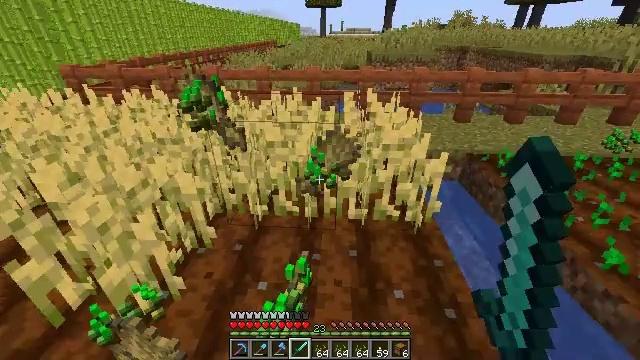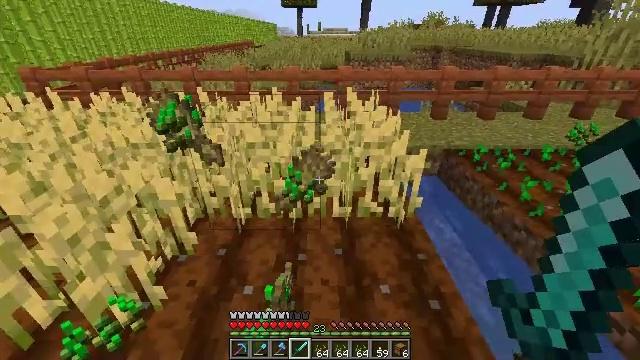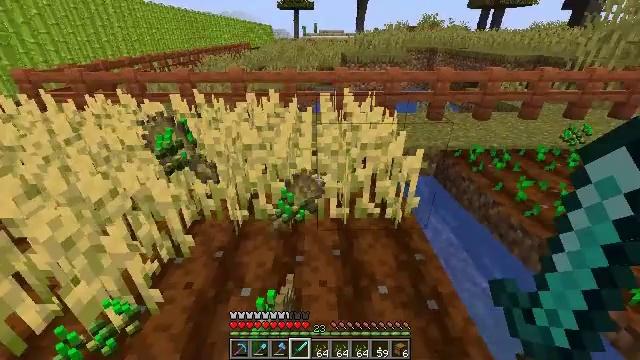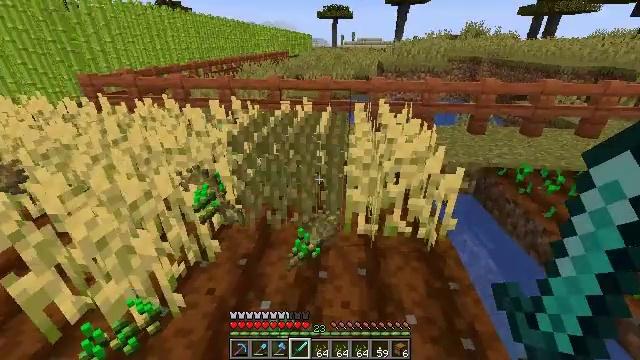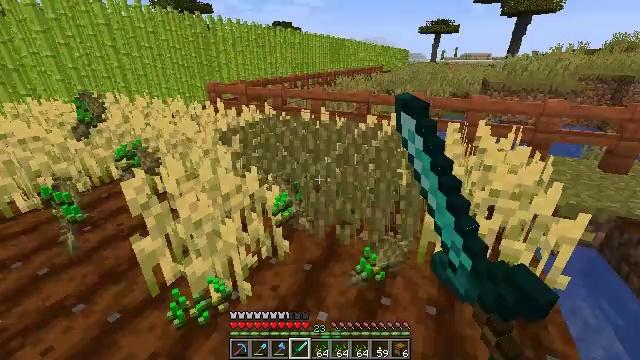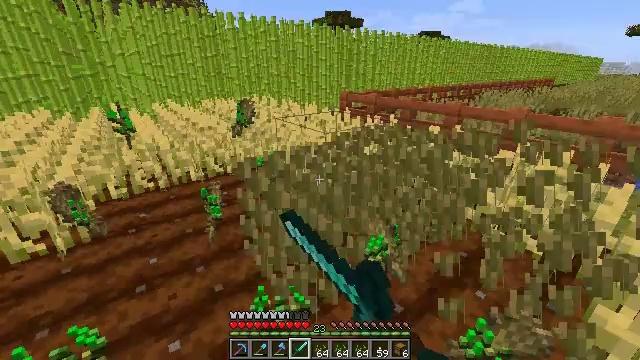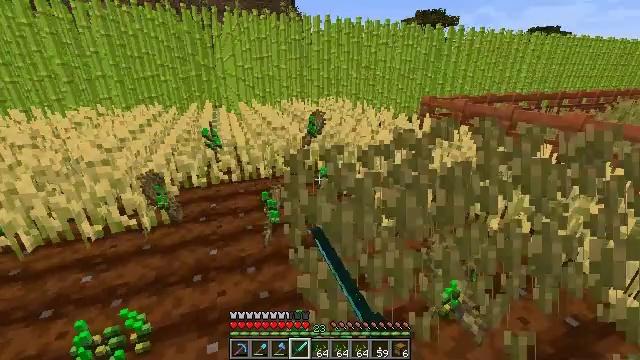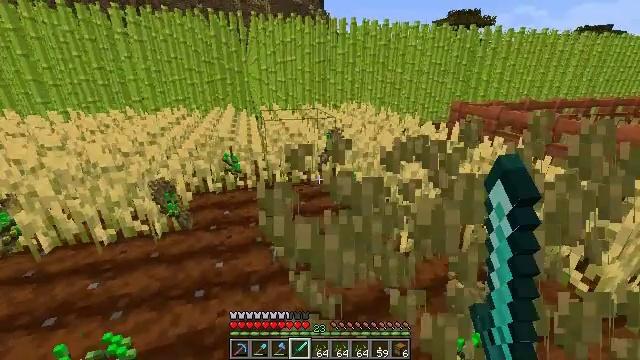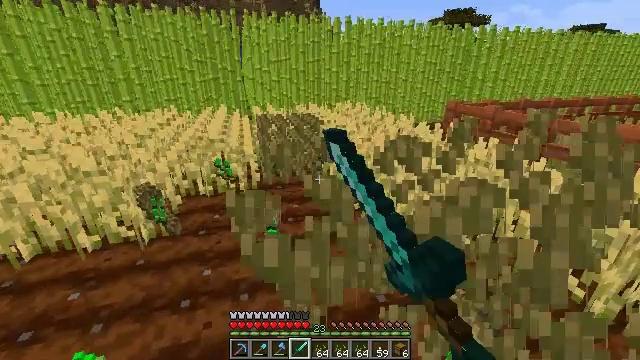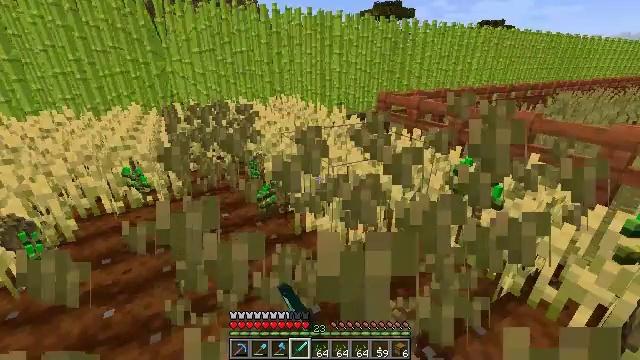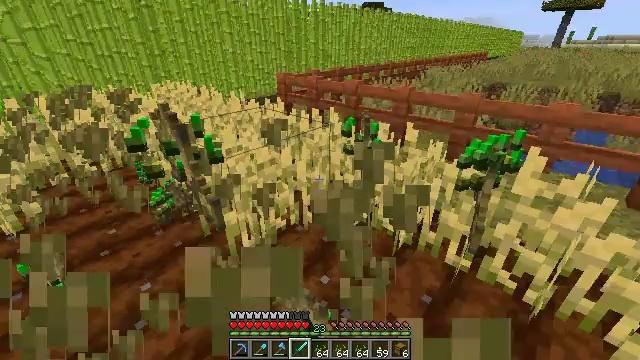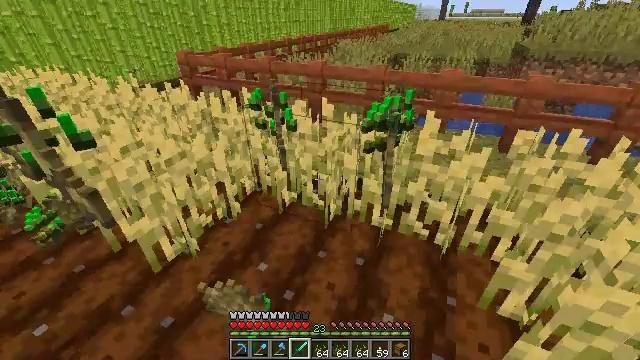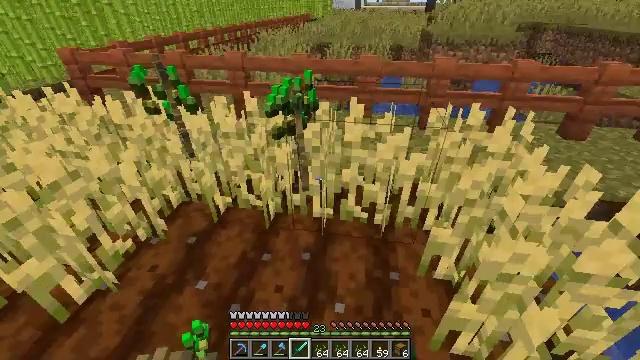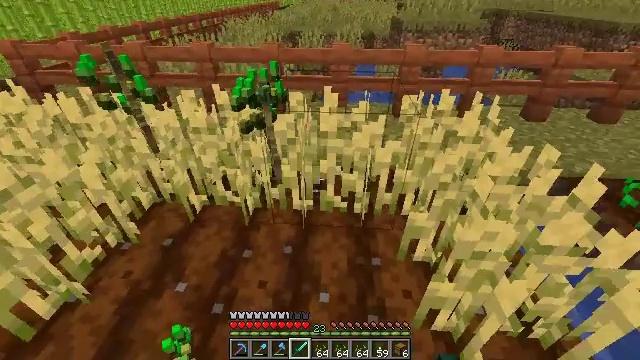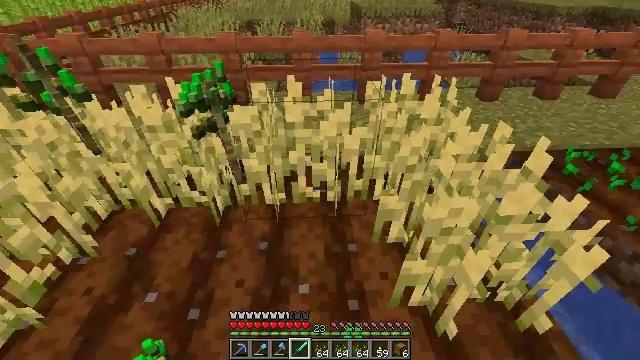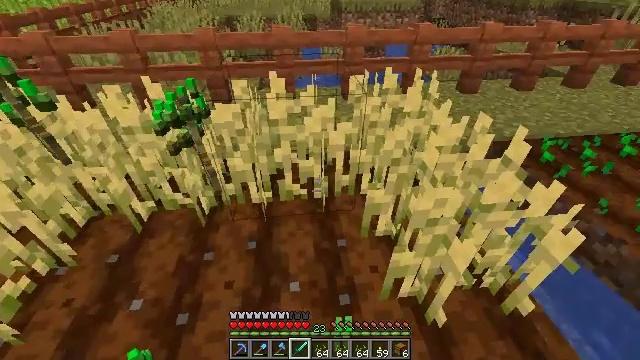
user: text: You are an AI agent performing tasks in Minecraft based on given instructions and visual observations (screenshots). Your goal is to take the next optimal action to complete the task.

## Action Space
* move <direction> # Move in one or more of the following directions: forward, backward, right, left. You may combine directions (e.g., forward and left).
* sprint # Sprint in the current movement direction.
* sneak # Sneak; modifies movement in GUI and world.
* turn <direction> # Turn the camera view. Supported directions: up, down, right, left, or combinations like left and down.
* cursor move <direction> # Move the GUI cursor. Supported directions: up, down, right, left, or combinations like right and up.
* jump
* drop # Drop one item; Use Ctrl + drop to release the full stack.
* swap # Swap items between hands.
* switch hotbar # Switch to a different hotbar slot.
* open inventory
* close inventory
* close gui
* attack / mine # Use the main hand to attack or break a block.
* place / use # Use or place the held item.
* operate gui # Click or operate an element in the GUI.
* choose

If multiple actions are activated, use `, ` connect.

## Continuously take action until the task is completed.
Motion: motion action
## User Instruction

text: Harvest wheat from the field.
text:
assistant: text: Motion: turn right
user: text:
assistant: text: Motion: no_op
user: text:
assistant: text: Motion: move forward, turn left and up, attack / mine
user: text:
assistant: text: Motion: move forward, turn left and up, attack / mine
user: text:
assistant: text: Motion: move forward, turn left and up, attack / mine
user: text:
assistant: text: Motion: move forward, turn left, attack / mine
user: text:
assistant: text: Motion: move forward and move right, turn left, attack / mine
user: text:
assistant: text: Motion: move forward and move right, attack / mine
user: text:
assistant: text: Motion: move right, turn right and down
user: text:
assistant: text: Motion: move right, turn right and down
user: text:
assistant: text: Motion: turn right and down
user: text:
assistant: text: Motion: turn right and down
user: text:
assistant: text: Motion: turn right and down
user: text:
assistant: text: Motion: turn right and down
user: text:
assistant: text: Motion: turn right
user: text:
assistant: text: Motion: no_op
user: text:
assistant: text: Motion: turn right and up
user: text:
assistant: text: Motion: turn right and up
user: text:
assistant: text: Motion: turn right
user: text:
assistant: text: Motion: turn right
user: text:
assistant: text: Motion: turn right
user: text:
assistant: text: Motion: turn right
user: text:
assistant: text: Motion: turn right and down
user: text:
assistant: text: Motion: turn right, attack / mine
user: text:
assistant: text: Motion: attack / mine
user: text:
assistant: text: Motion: turn left and up, attack / mine
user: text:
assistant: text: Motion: turn left and up, attack / mine
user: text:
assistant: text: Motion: turn left and up, attack / mine
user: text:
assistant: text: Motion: turn left, attack / mine
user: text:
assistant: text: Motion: turn left, attack / mine